Field crop: maize
Growth stage: 2
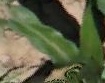
Species: maize